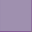
Piece: xx